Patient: sex M, age 66
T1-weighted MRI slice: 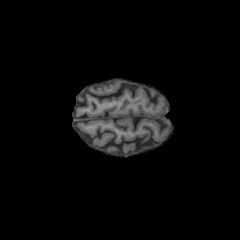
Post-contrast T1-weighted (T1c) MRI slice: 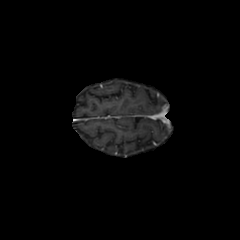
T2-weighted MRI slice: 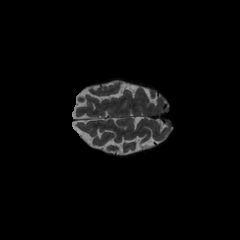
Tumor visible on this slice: no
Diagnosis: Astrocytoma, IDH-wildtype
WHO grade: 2